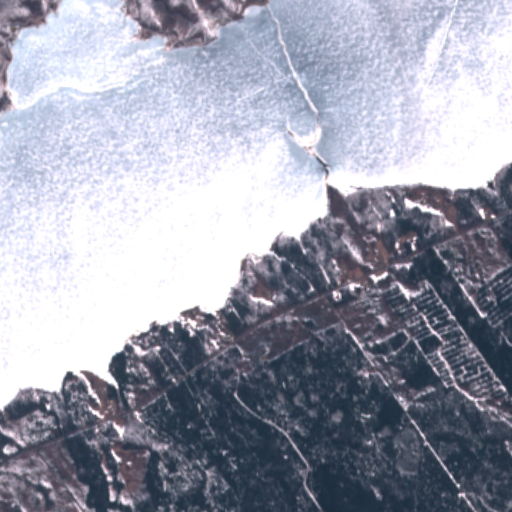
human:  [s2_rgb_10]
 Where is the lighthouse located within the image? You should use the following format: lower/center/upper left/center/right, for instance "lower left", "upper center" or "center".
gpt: The lighthouse is located in the upper center of the image.
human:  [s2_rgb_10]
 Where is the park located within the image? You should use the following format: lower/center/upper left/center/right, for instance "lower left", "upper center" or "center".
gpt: The park is located in the center right of the image.
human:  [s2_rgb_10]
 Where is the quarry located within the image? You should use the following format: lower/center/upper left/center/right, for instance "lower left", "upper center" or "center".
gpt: There is no quarry in the image.